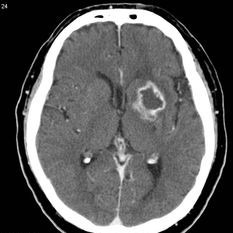
Label: glioma